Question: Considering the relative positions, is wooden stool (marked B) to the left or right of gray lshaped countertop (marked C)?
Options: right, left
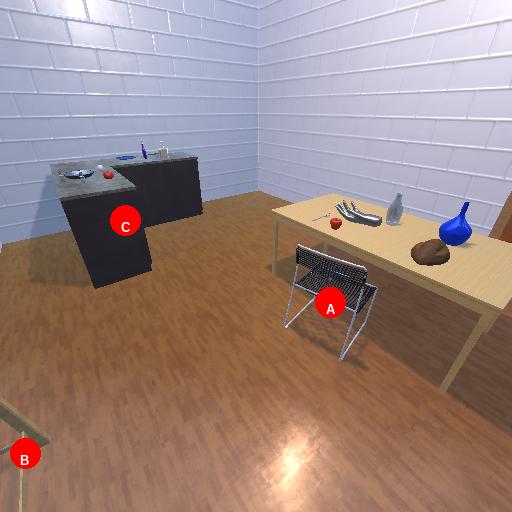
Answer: right